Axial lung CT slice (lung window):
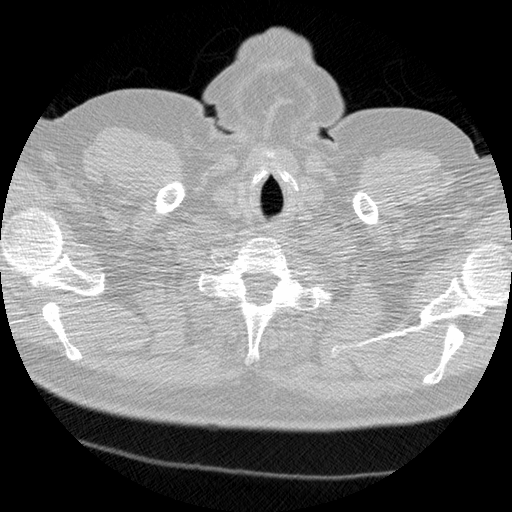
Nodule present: no